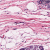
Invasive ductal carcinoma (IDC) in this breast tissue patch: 0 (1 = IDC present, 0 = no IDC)